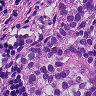
Metastatic tissue present: yes